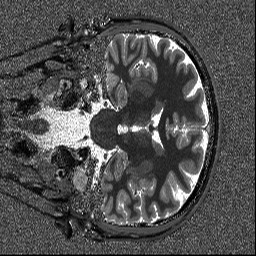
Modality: T1map
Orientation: coronal
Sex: male